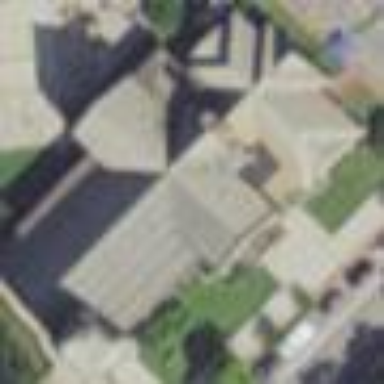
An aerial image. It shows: Building that serves as place of worship.